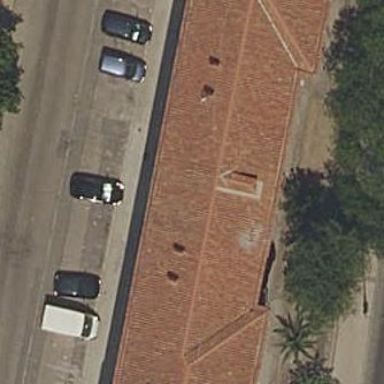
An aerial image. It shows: Gabled-roof building with apartments. The roof is covered with roof tiles.